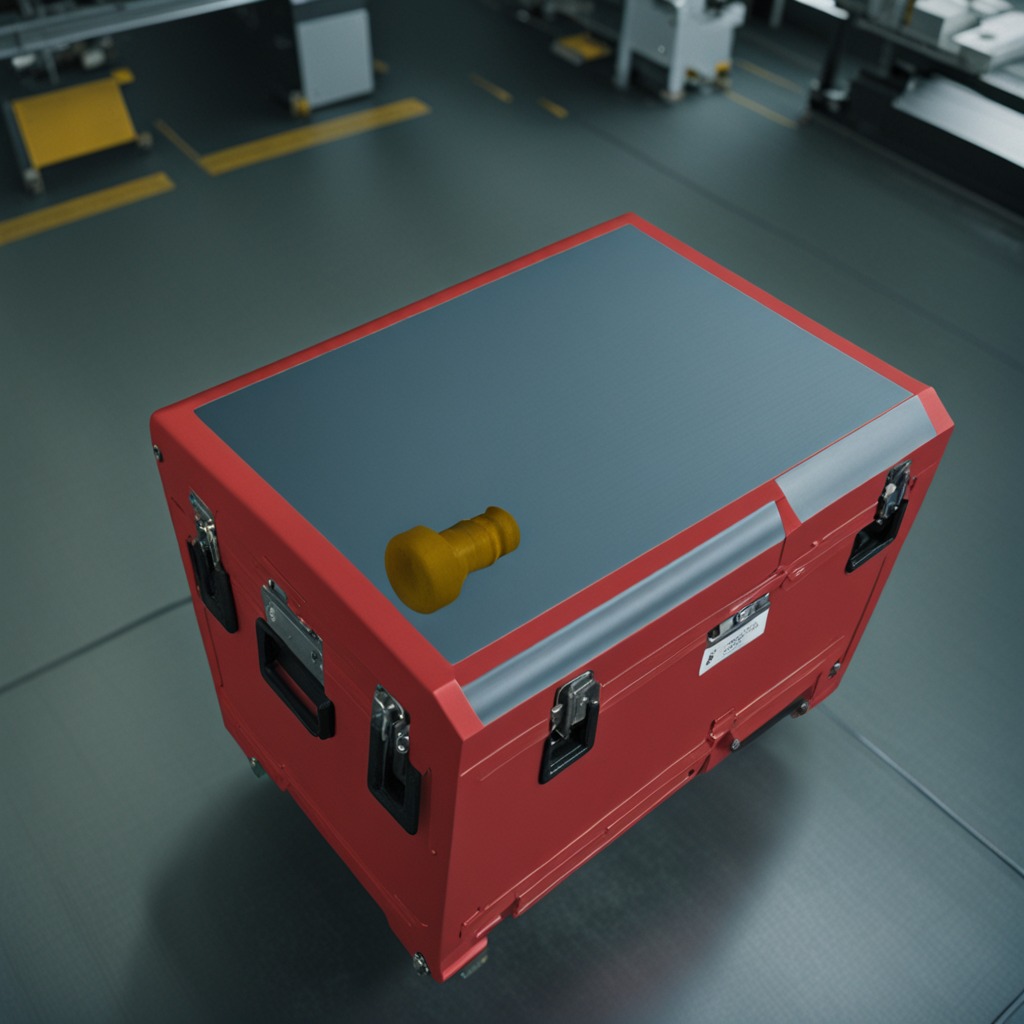
A metal screw lying on a toolbox surface in an airplane hangar workshop.